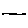
Label: line